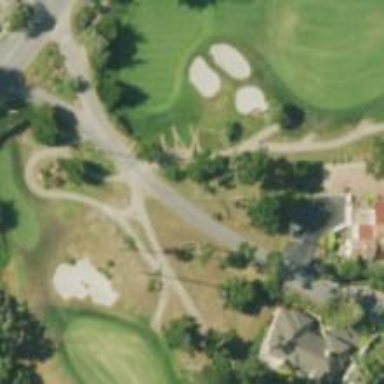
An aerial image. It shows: Service road used as golf cart path.